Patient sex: F
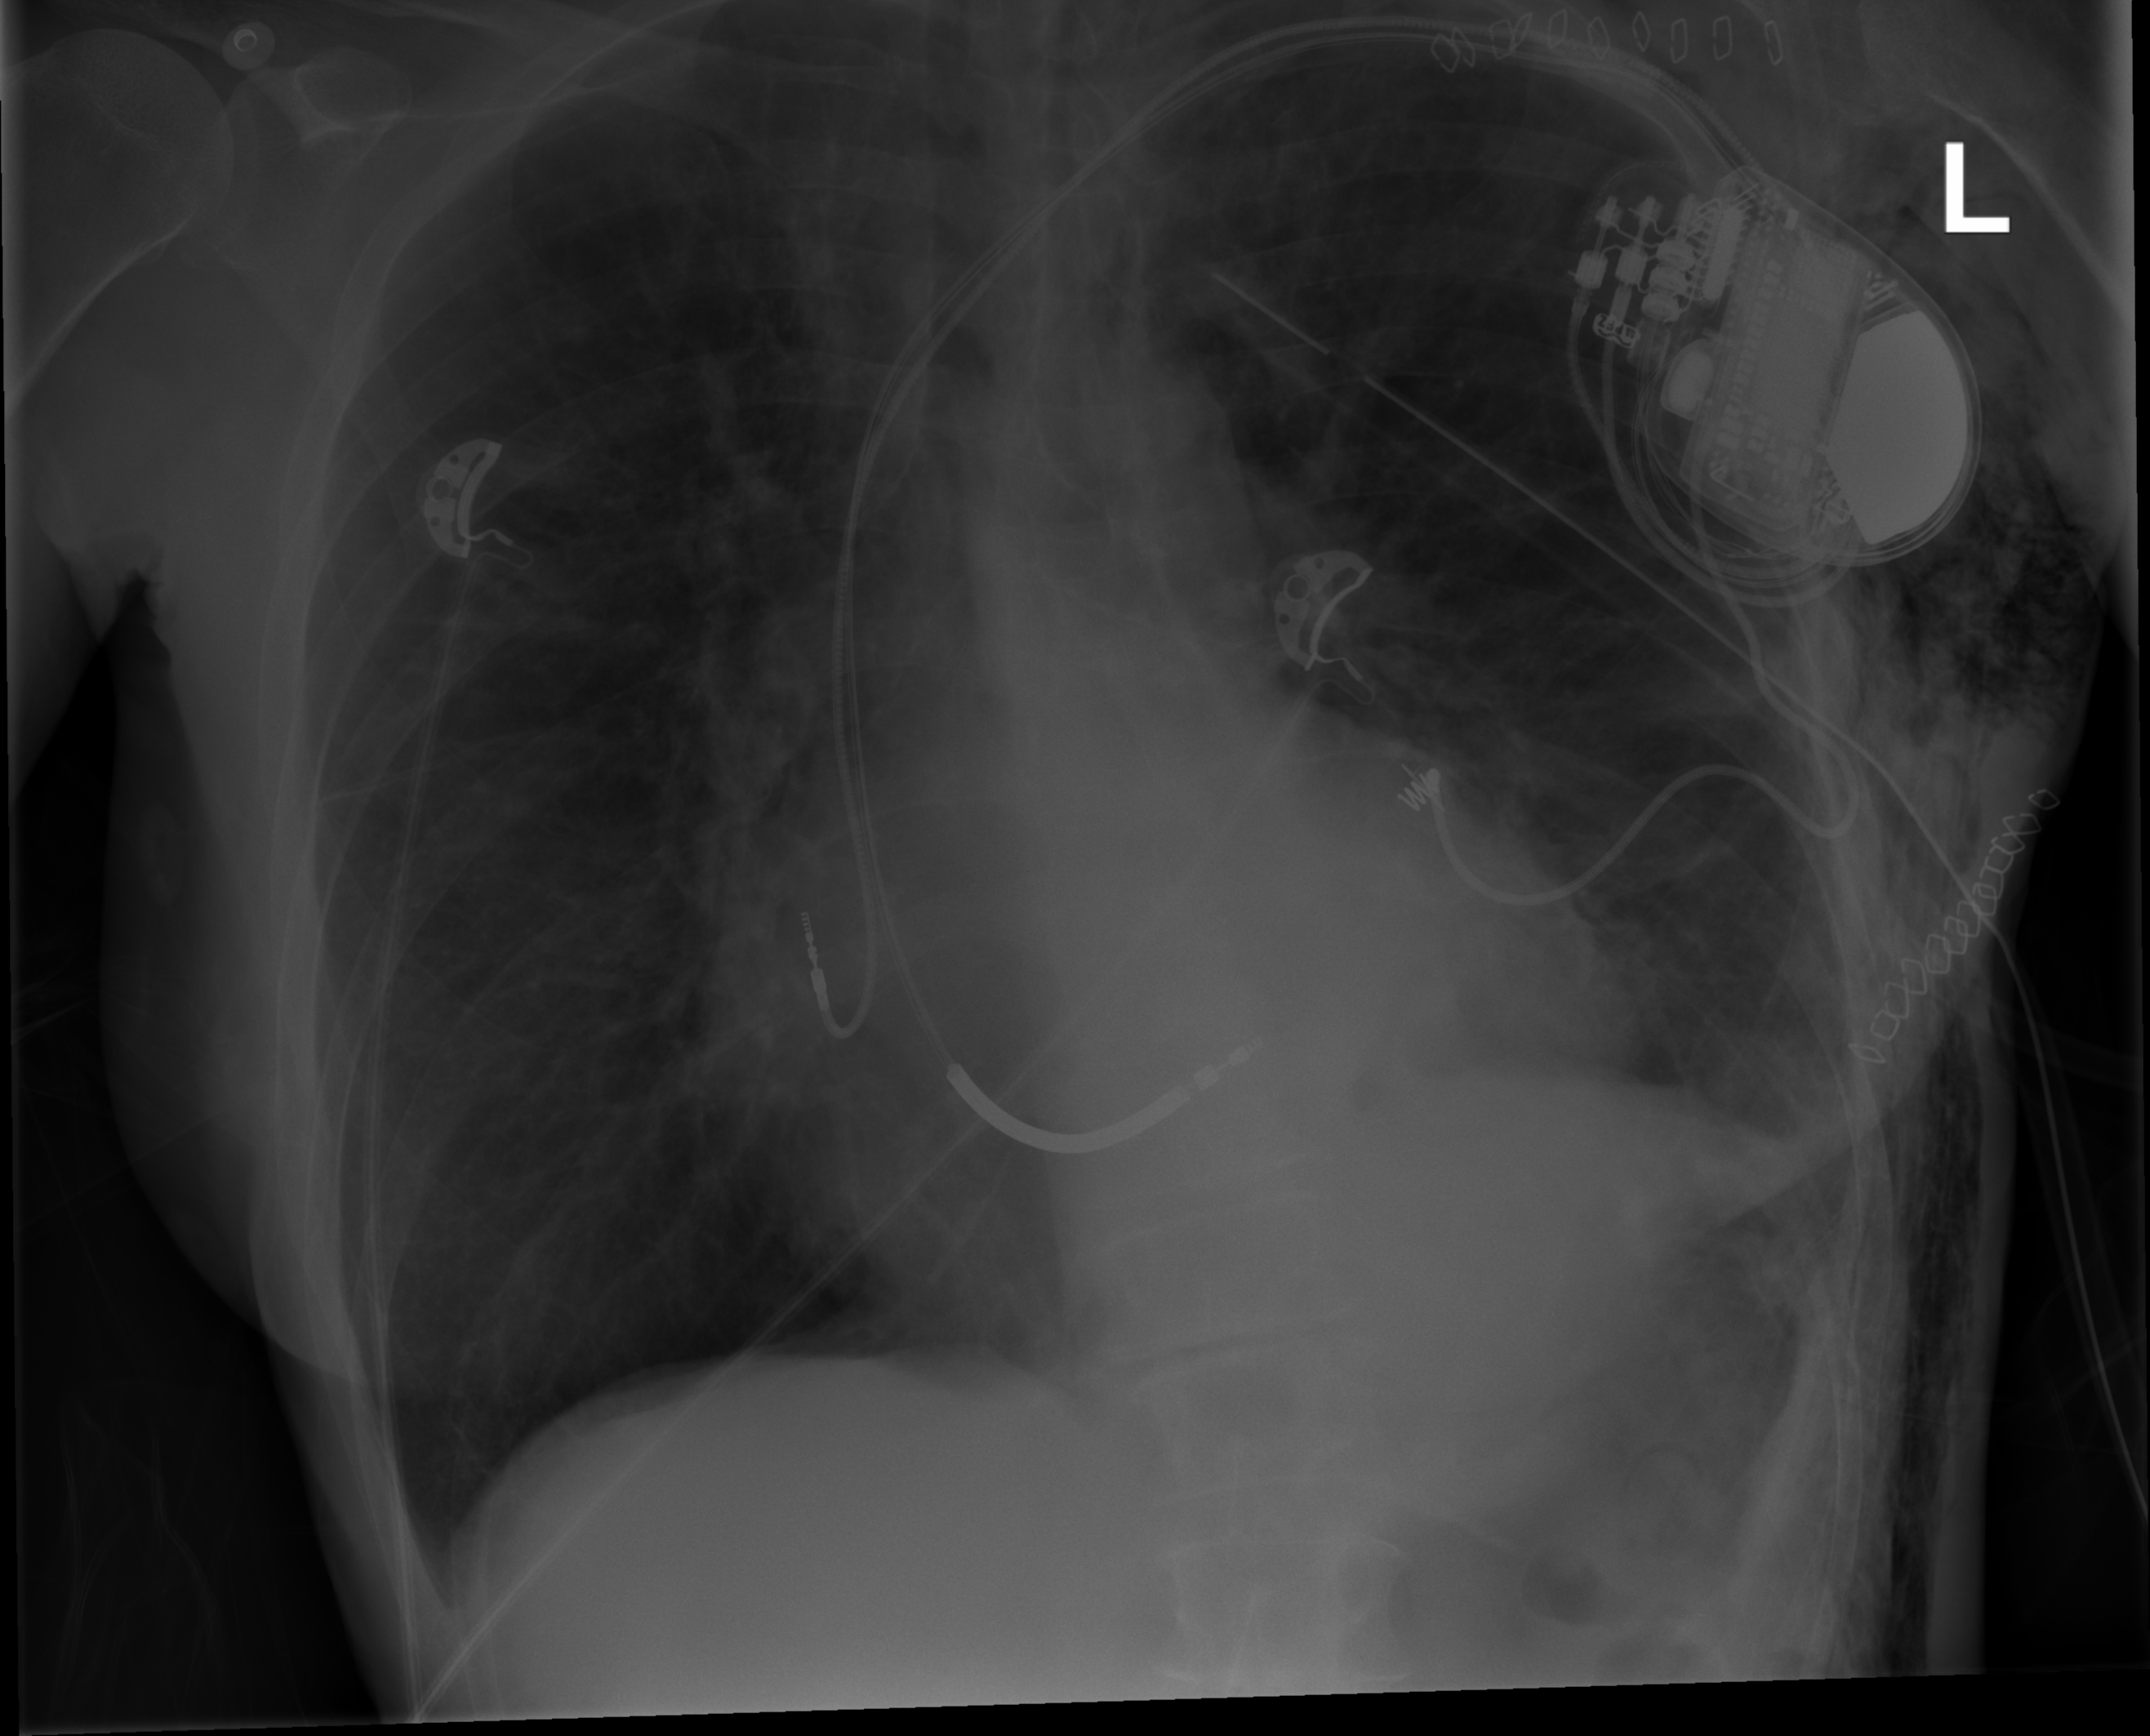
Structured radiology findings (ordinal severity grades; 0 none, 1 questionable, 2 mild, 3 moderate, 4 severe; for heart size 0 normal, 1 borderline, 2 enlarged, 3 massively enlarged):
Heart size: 0
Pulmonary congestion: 0
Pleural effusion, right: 0
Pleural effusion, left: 0
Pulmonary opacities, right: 0
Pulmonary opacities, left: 0
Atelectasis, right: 0
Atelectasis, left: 2